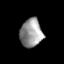
Tissue: prostate
Cell type: T cells
Senescence score: 0.3478
Nuclear area (px): 619
Mean DAPI intensity: 151.276